Sex: F
Age: 63
Scanner: Avanto
Primary tumour origin: Non-Small Cell Lung Cancer
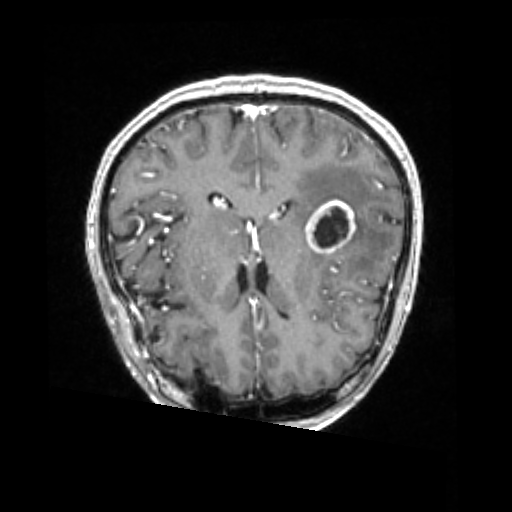
Segmented lesion volume (cc): 8.667
Number of lesion components: 2